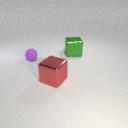
small purple rubber sphere in front of large green metal cube